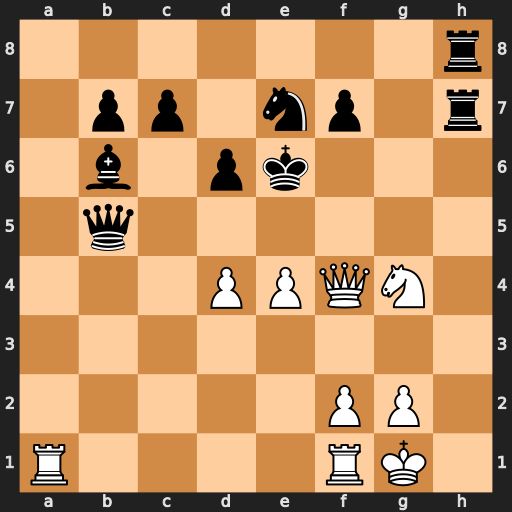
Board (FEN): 7r/1pp1np1r/1b1pk3/1q6/3PPQN1/8/5PP1/R4RK1
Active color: w
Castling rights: -
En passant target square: -
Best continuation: d5+ Kd7 Nf6+ Kd8 Ra8+ Nc8 Nxh7